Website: home-depot
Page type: account-dashboard
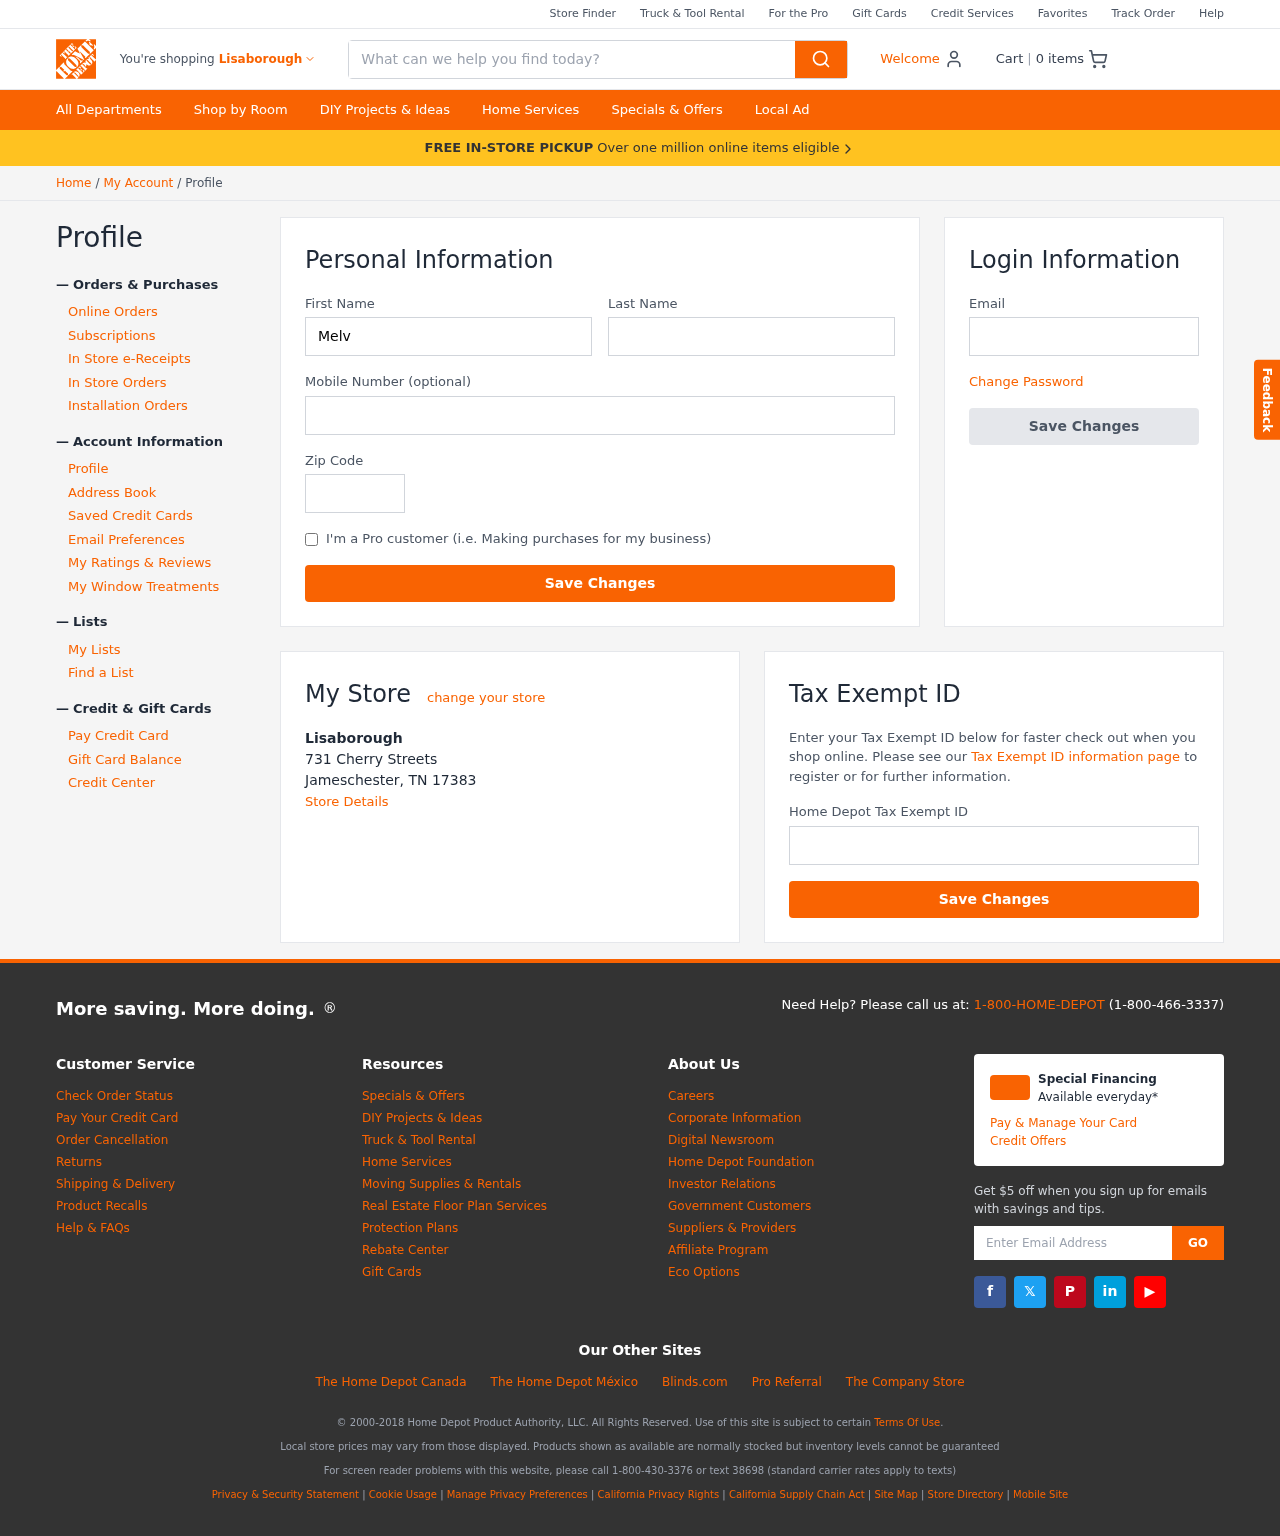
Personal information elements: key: PII_CITY
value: Lisaborough
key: PII_EMAIL
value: melvincampbell@hotmail.com
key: PII_FIRSTNAME
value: Melvin
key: PII_LASTNAME
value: Campbell
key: PII_LOCATION1_CITY_STATE_ZIP
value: Jameschester, TN 17383
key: PII_LOCATION1_NAME
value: Lisaborough
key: PII_LOCATION1_STREET
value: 731 Cherry Streets
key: PII_PHONE
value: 5587465092
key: PII_POSTCODE
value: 92711
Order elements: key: ORDER_NUM_ITEMS
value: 0
Search elements: key: HEADER_SEARCH
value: What can we help you find today?